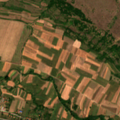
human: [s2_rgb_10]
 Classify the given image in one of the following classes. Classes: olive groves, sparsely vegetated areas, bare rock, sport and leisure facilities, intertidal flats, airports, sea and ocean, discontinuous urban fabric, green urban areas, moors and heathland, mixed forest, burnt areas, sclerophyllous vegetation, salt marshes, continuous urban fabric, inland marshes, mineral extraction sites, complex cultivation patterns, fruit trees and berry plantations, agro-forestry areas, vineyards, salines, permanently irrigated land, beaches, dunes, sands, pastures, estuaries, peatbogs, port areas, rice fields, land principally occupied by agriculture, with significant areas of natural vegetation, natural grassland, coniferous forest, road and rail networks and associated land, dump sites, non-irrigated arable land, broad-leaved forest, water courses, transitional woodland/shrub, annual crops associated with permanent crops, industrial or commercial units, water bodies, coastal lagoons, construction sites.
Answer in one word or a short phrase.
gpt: non-irrigated arable land, complex cultivation patterns, land principally occupied by agriculture, with significant areas of natural vegetation, natural grassland, transitional woodland/shrub